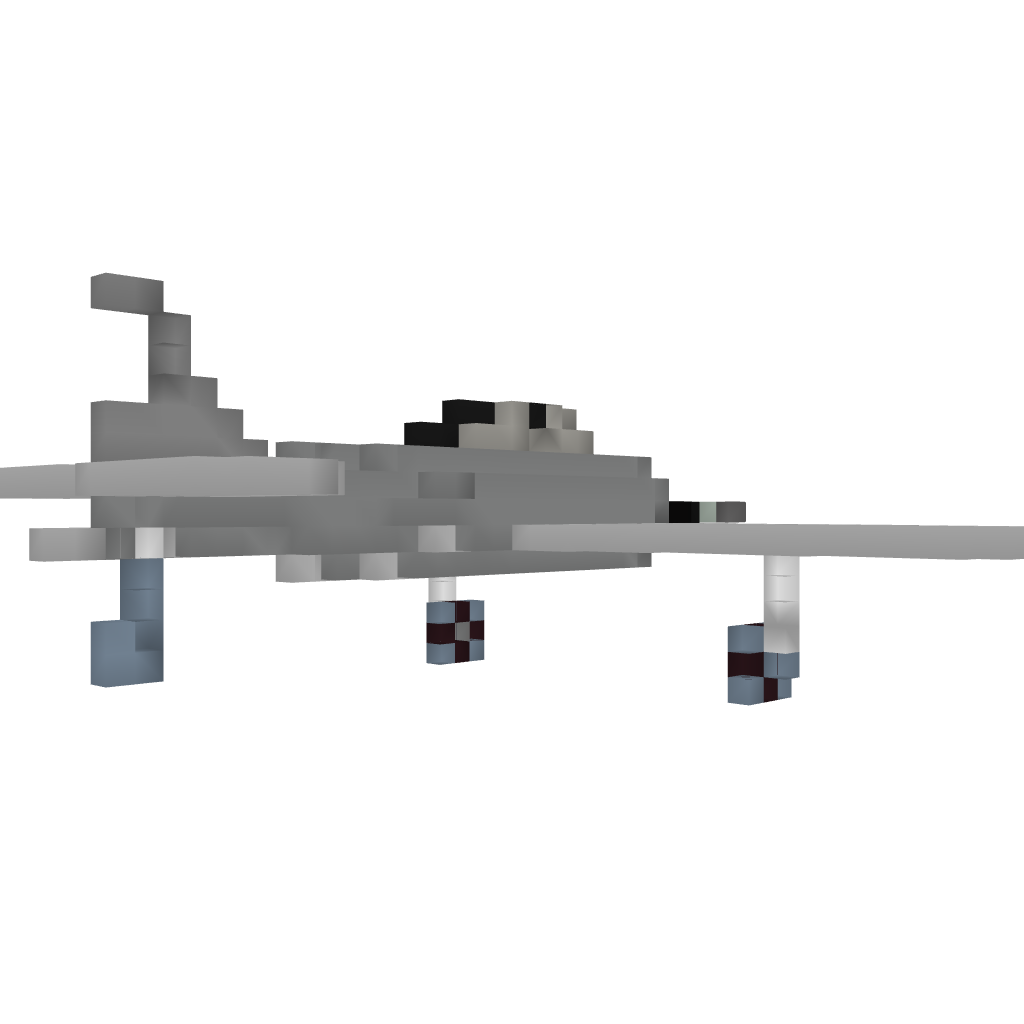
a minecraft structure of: Focke Wulf FW 190